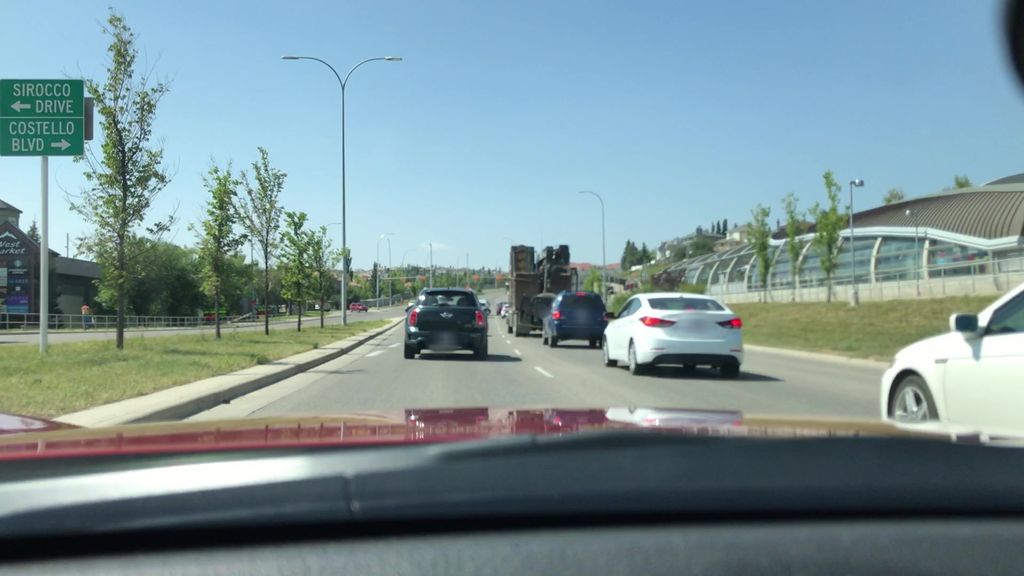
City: calgary